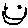
Label: smiley face